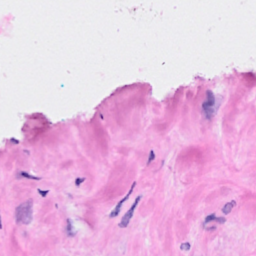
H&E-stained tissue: Breast